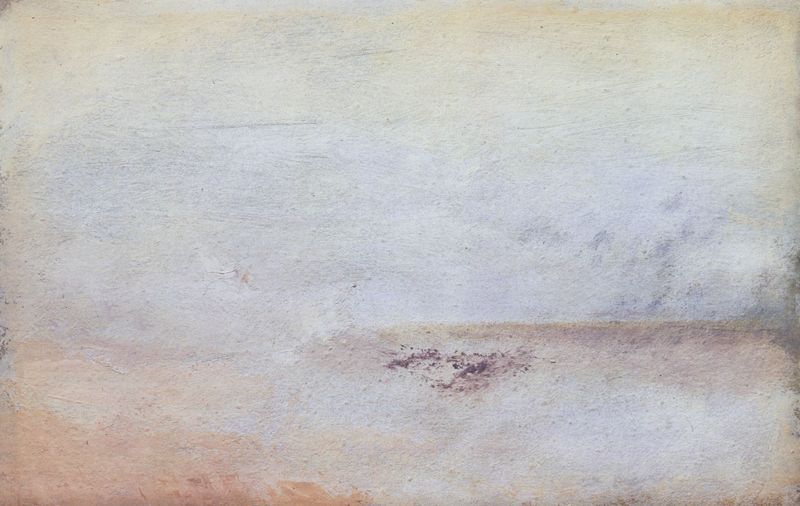
Titel: Küstenszene mit brechenden Wellen
Künstler: William Turner
Standort: London
Institution: British Museum
Schlagwörter: blau, dunkel, felsen, gemälde, himmel, meer, schatten, wasser, weiß, wolken, aquarell, gelb, grün, impressionismus, landschaft, menschen, ocker, sand, see, stadt, ufer, ausschnitt, braun, bunt, grau, hell, licht, mitte, orange, pastell, schwarz, skizze, gras, rot, wiese, wolke, beige, fest, blass, steine, bild, öl, ebene, feld, horizont, morgen, natur, wind, einsam, pastos, rauch, insel, land, rosa, ausschnirr, bewegt, sommer, strand, studie, abstrakt, creme, farben, dunst, farbe, lila, nebel, töne, violett, sandbank, ölgemälde, schaden, turner, detail, streifen, unscharf, foto, punkte, spiel, sandstrand, schneelandschaft, traum, bläulich, fleck, photo, himme, verschwommen, rötlich, dreck, spritzer, muscheln, amorph, gefühl, william, farbstudie, william turner, gleissend, schwärzlich, verwaschen, gedankenlos, restoration, ups, nicht, eer, strukturlos, aquarellzeichung